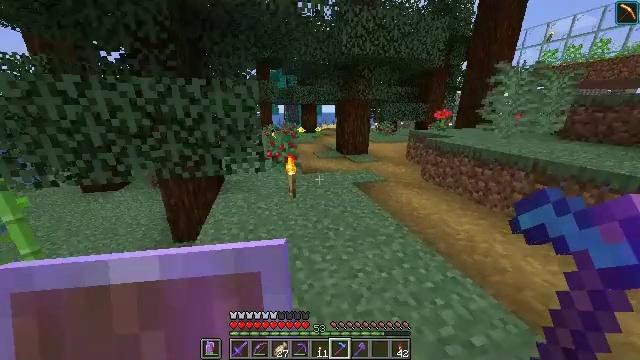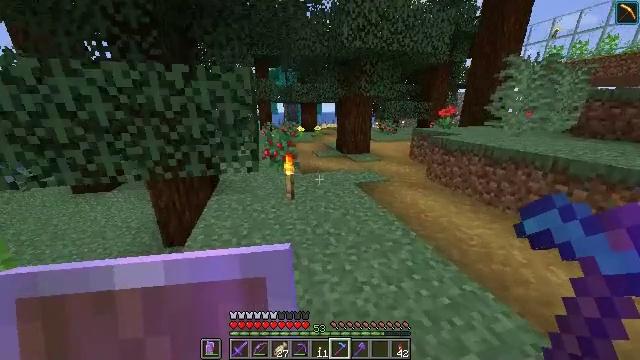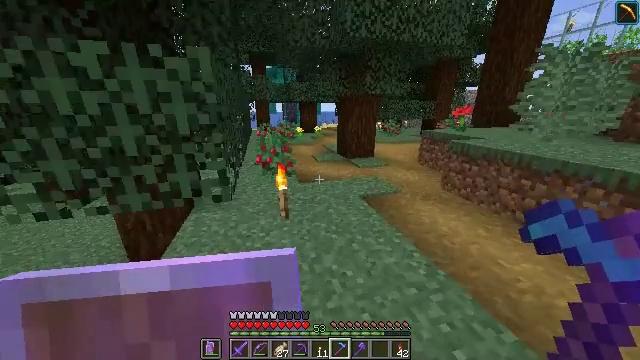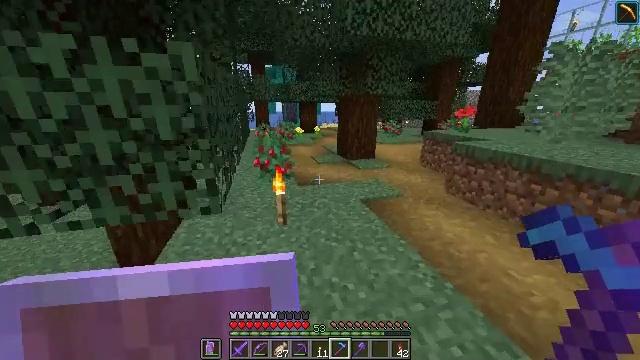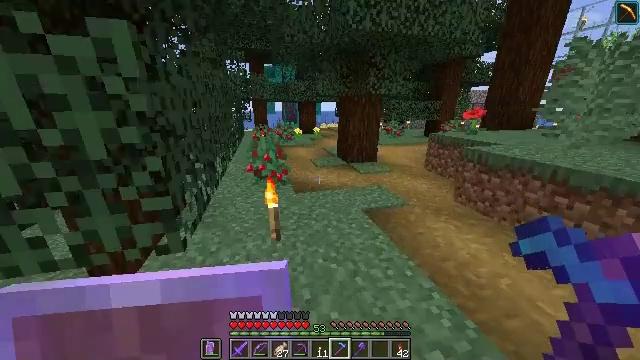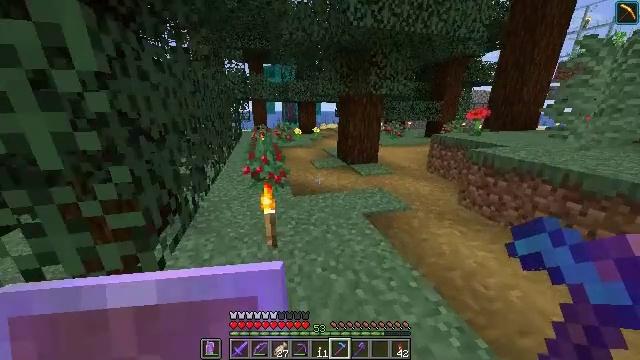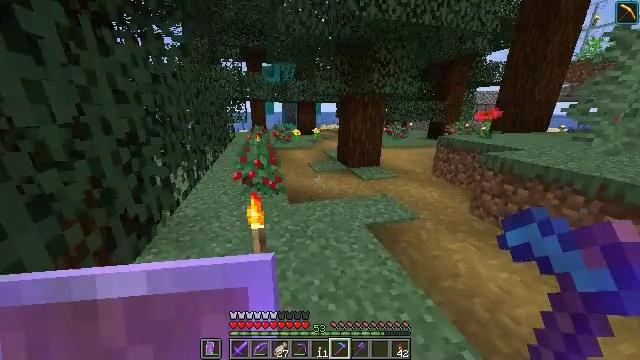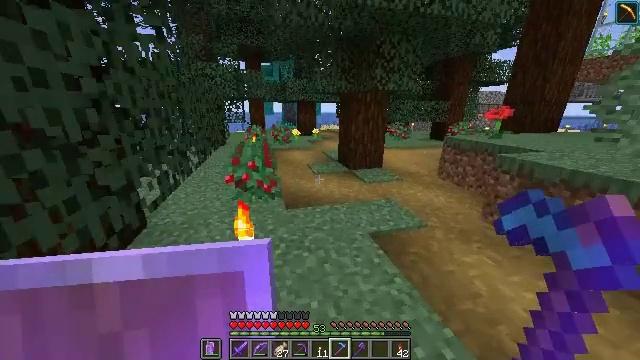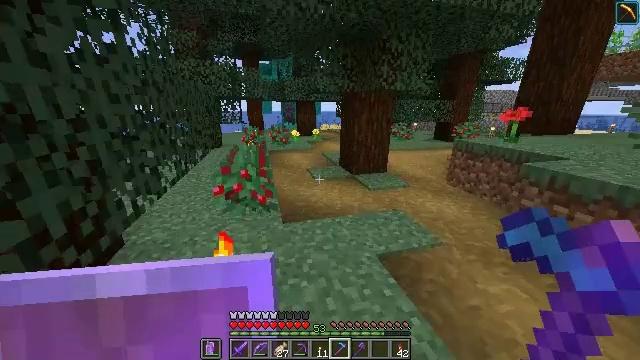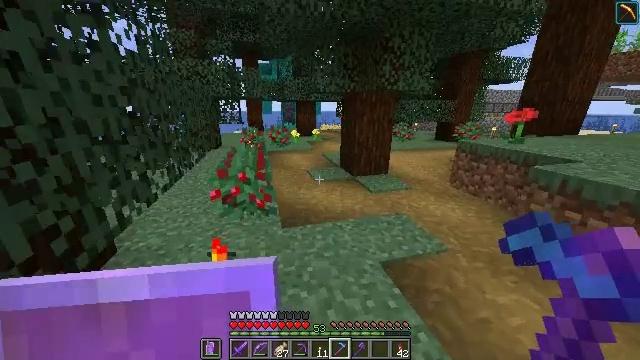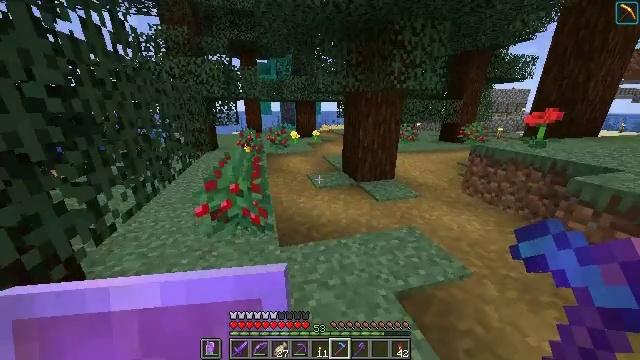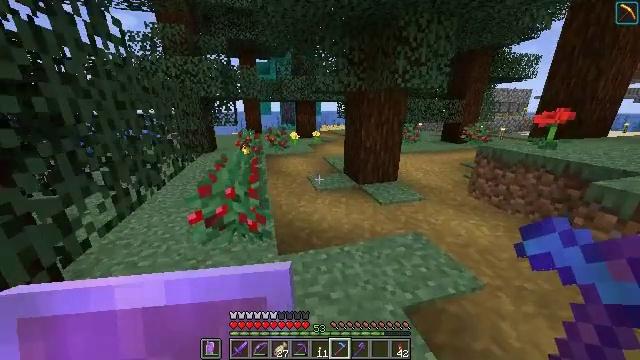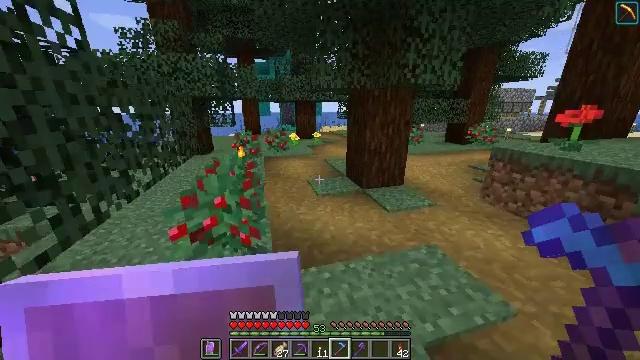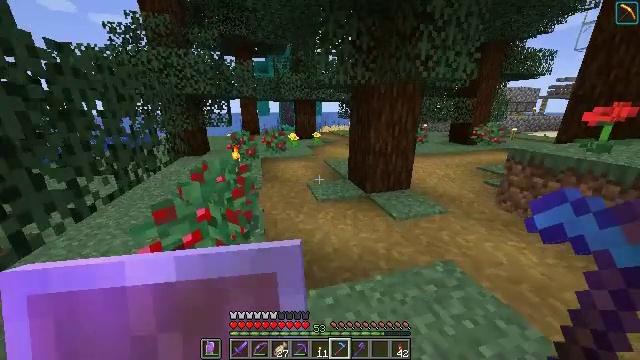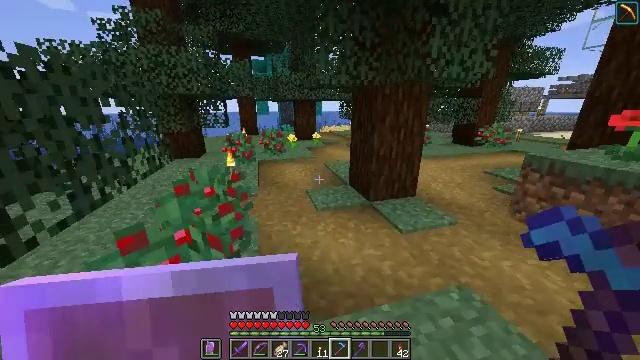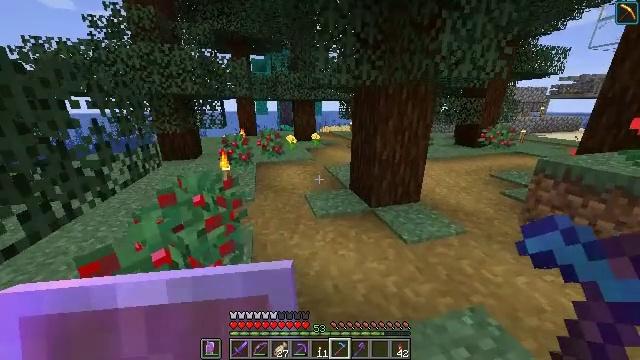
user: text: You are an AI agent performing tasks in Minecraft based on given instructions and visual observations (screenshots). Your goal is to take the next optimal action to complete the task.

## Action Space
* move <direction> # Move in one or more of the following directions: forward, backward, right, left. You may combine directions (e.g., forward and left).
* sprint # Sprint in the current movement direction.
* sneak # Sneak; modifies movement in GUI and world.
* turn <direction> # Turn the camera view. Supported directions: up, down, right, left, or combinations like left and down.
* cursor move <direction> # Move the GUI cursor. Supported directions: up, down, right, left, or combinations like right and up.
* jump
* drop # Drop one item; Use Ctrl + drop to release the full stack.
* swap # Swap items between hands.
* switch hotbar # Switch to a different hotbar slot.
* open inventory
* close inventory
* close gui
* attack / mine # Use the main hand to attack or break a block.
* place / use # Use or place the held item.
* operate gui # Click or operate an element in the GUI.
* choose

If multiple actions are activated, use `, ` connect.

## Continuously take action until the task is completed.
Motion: motion action
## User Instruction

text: Attack the warped wart block to obtain it.
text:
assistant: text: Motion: move forward, sprint
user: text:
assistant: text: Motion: move forward, sprint
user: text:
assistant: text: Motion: move forward, sprint
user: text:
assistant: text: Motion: move forward, sprint
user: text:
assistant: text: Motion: move forward, sprint
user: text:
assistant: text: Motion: move forward, sprint
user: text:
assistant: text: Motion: move forward, sprint
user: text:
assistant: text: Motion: move forward, sprint
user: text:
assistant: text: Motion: move forward, sprint
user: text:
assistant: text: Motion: move forward, sprint
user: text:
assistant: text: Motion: move forward, sprint
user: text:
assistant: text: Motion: move forward, sprint
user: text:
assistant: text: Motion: move forward, sprint
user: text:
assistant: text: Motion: move forward, sprint
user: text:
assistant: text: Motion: move forward, sprint
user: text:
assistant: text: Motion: move forward, sprint
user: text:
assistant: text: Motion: move forward, sprint
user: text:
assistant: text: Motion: move forward, sprint
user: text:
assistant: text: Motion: move forward, sprint
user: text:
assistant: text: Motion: move forward, sprint
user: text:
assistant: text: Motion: move forward, sprint
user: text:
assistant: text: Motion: move forward, sprint
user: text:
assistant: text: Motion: move forward, sprint
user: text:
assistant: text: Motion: move forward, sprint
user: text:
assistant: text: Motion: move forward, sprint
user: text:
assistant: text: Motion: move forward, sprint
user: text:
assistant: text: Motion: move forward, sprint
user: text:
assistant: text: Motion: move forward, sprint
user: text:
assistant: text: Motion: move forward, sprint
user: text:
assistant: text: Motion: move forward, sprint